Brain MRI, t2w sequence, axial 2D slice.
Patient: age 27, sex F, weight 95 kg, height 1.95 m
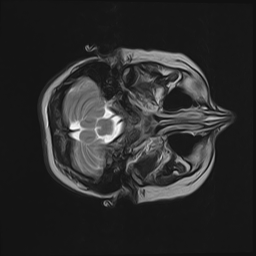